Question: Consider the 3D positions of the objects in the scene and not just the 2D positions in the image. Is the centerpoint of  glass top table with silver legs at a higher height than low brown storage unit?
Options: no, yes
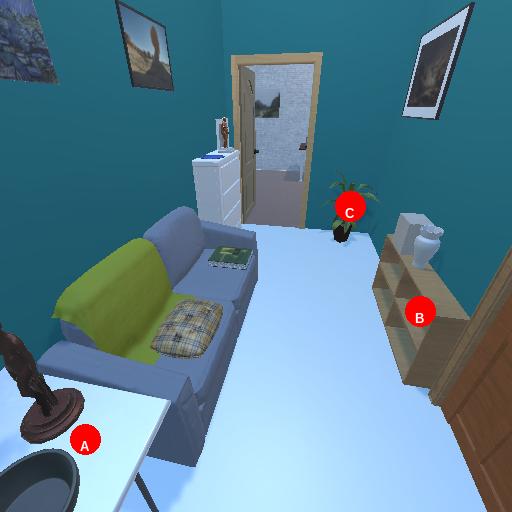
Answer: no